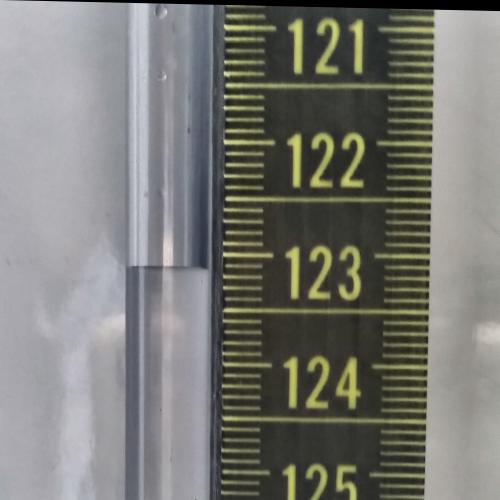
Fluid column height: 123.1 cm